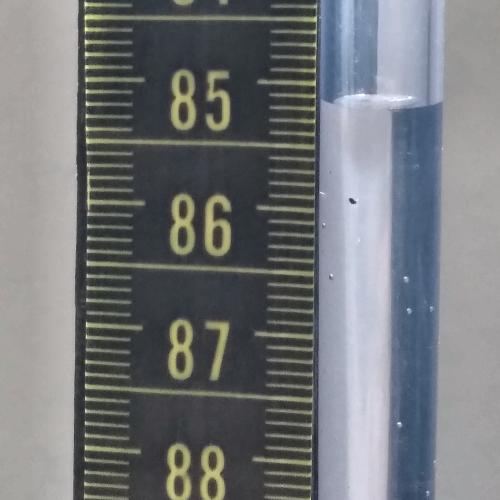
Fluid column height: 85.2 cm